Question: I have a drop down that is concealed by the image as shown in the following image. I want the drop down to be on the top of the image. How can I do that?

Is it done through CSS?
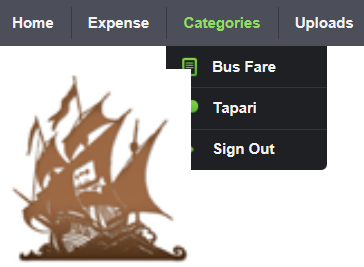
Answer: you can do this by putting greater 'z-index' to dropdown
> An element with greater stack order is always in front of an element with a lower stack order.
like
'''
img{
z-index:5;
}
.dropdown{
z-index:6;
}
'''
> z-index only works on positioned elements (position:relative , position:absolute, or position:fixed).
'''
.photo-thumb {
margin-top: 20px;
position: relative;
width: 160px;
z-index: 6; <------- you have z-index 6 here
}
'''
and
'''
.menu ul {
background: none repeat scroll 0 0 #1F2024;
border-radius: 0 0 5px 5px;
left: 0;
opacity: 0;
position: absolute;
top: 40px;
transition: opacity 0.25s ease 0.1s;
z-index: 7; <-----this is the key try z-index 7 here
}
'''
<URL>